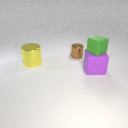
large purple rubber cube below small green rubber cube